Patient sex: F
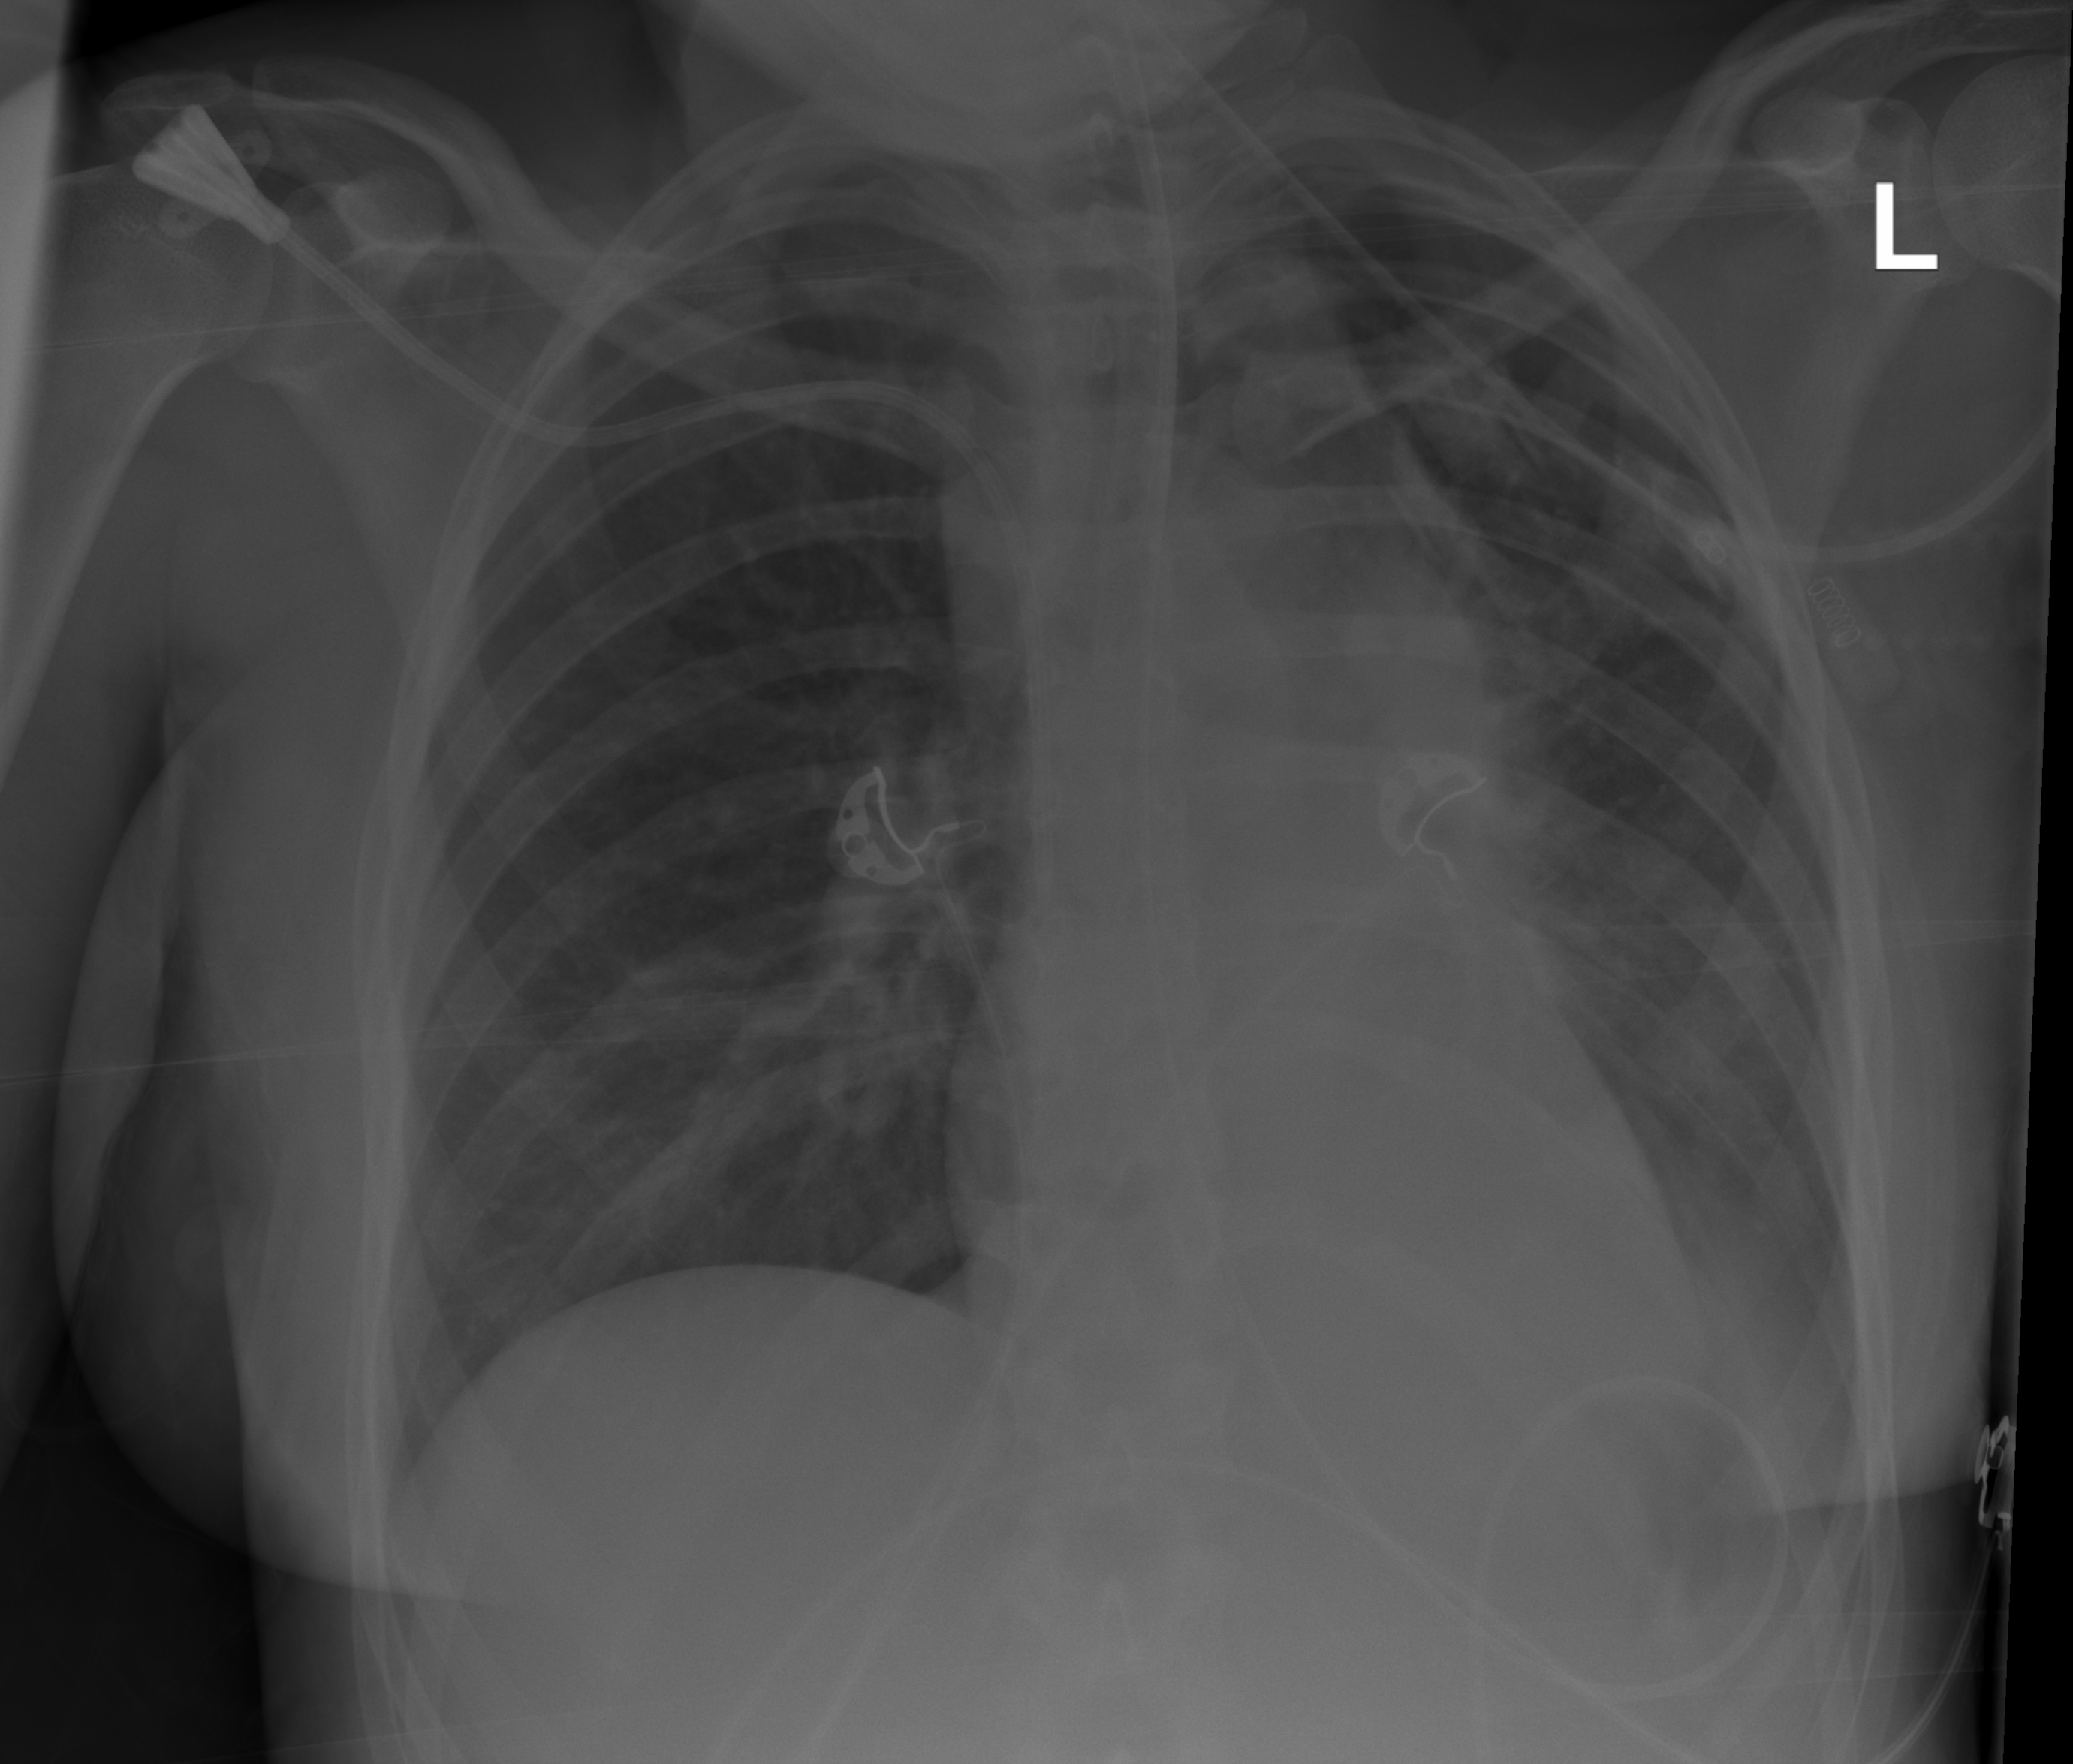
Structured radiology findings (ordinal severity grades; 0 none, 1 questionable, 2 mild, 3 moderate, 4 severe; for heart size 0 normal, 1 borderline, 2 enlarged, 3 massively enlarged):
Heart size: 0
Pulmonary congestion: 0
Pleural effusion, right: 0
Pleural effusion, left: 0
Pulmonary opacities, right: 0
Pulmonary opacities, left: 0
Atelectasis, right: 0
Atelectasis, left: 3